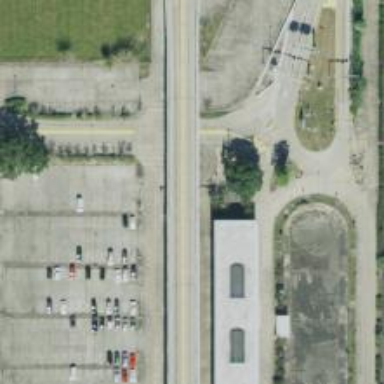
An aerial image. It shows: Busway road.